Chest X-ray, AP view. Patient: 44 years old, sex M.
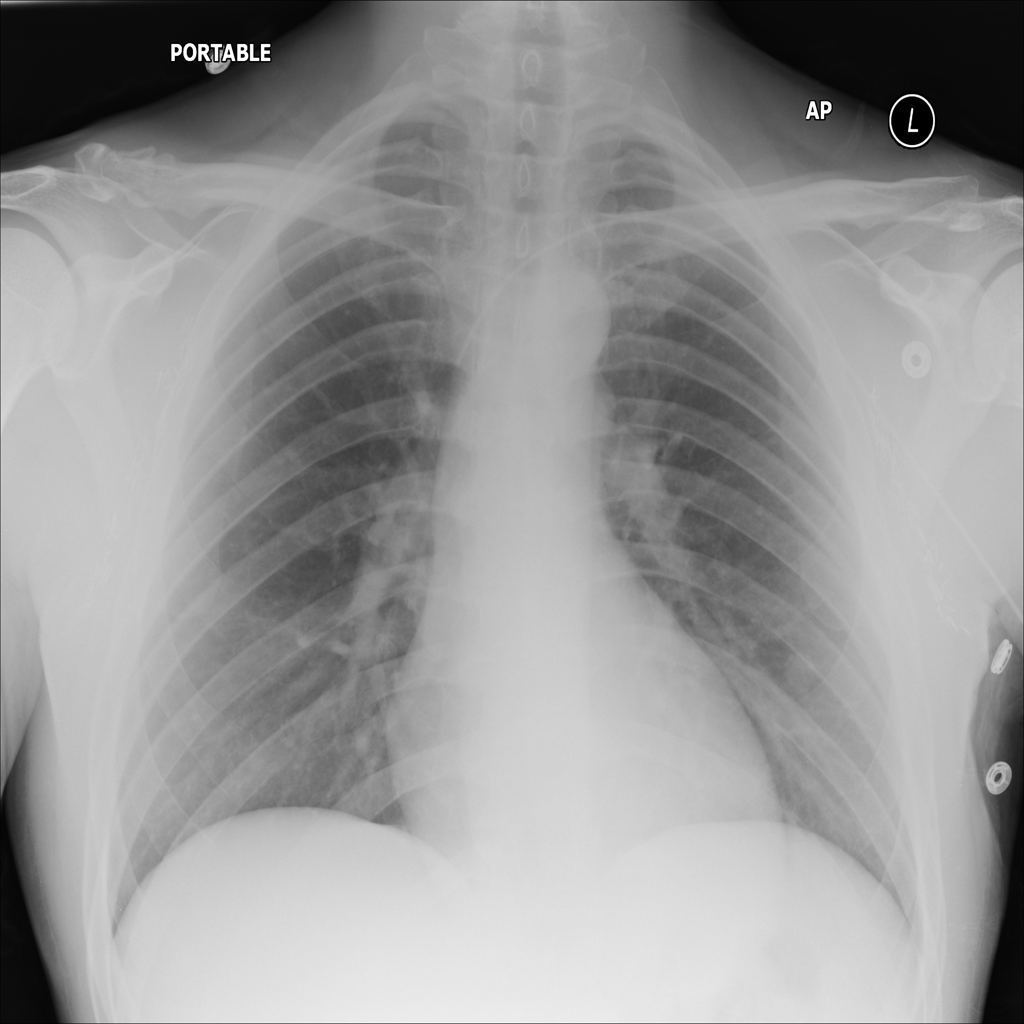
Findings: Nodule